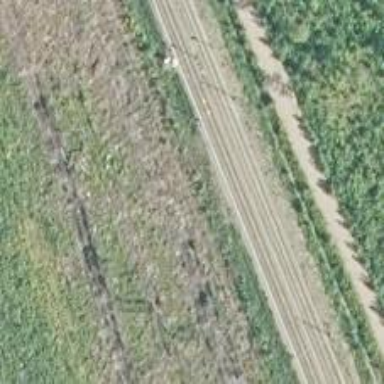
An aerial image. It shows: Railway track with continuous electrified contact line.